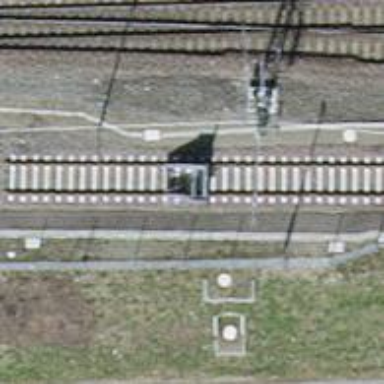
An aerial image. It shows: Railway buffer stop.